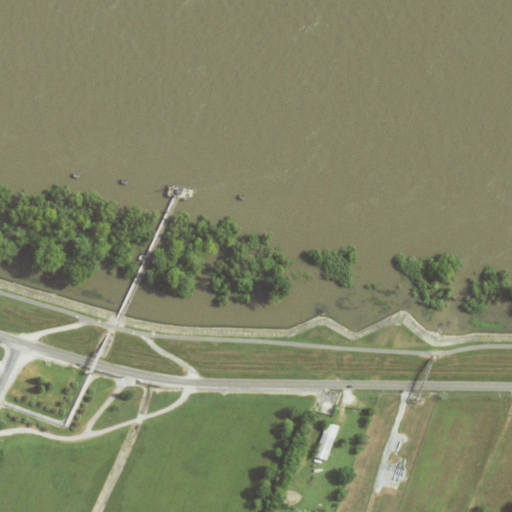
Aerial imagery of levee in Louisiana named Luling Revetment containing open water, low intensity development, herbaceous wetlands, medium intensity development, woody wetlands, pasture, open development, and high intensity development